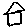
Label: house